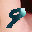
Label: 9